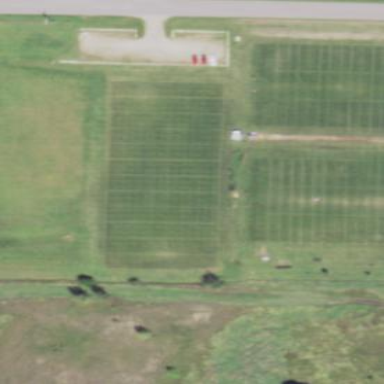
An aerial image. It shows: American football pitch for leisure and sport activities.